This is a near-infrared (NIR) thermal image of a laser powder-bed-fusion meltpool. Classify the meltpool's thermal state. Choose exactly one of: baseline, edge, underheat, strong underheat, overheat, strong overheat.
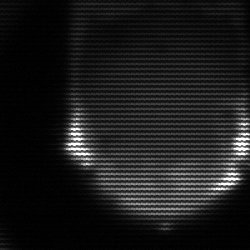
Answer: edge